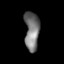
Tissue: lung
Cell type: Epithelial cells
Senescence score: 0.2093
Nuclear area (px): 558
Mean DAPI intensity: 118.276